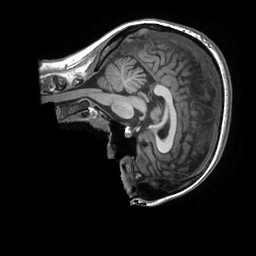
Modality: T1w
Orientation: sagittal
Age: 30
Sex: female
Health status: healthy
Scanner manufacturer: ge